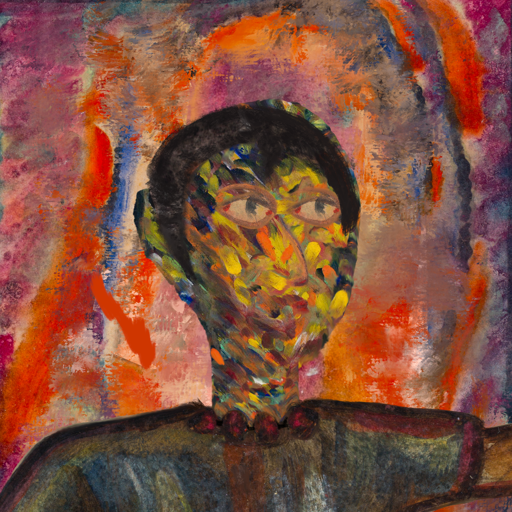
Background: Experience, Head And Neck Side: An_Impression, Face Side: GypsyMother, Bust: Mosgoul, Hair Side: Roy_Bahadur, Head Accessory: Blank, Second Necklace: Blank, Necklace: Mosgoul, Baby: Blank